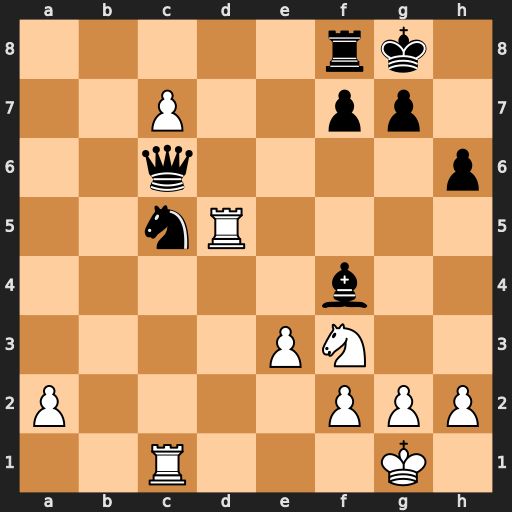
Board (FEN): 5rk1/2P2pp1/2q4p/2nR4/5b2/4PN2/P4PPP/2R3K1
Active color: w
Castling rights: -
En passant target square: -
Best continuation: Rdxc5 Qxc5 Rxc5